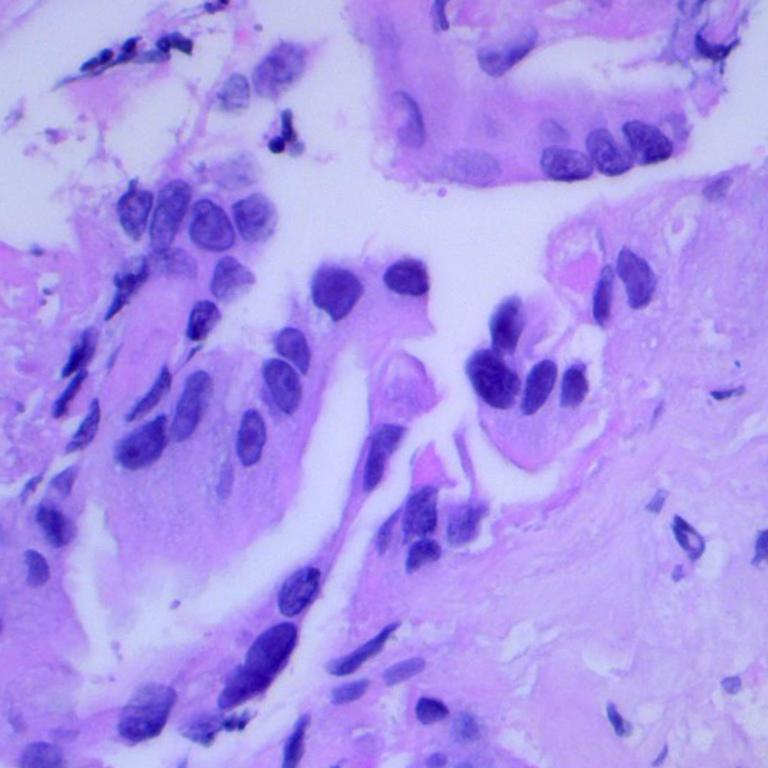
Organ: lung
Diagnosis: adenocarcinomas